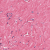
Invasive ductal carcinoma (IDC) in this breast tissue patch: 0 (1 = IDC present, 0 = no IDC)